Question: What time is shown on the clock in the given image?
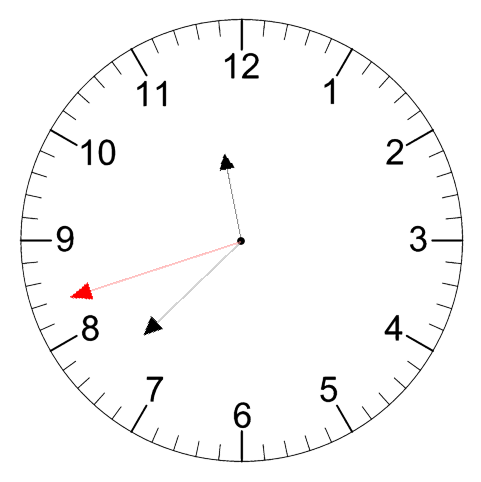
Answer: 11:37:42